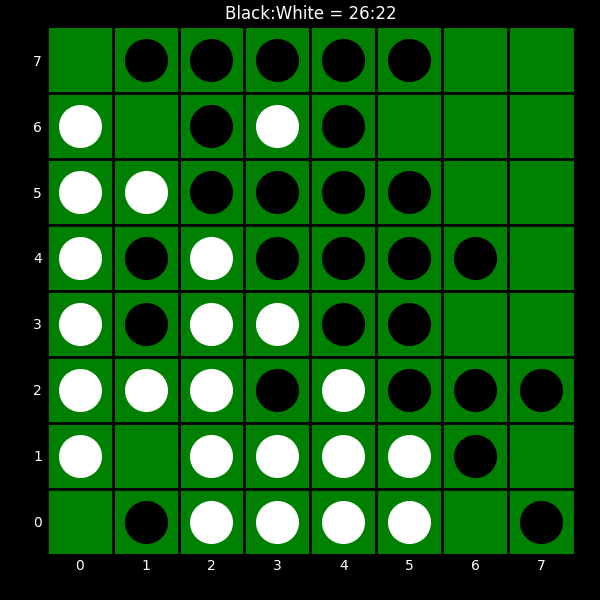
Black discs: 26
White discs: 22